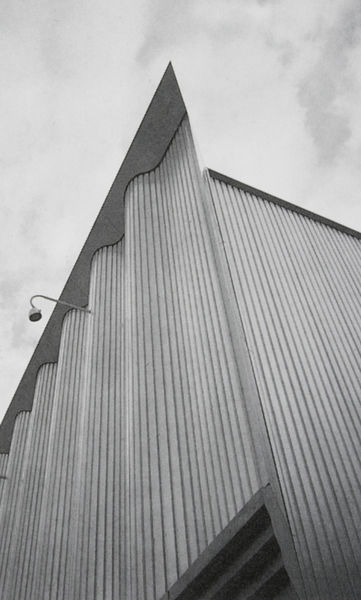
Titel: Fassadendetail
Künstler: Santiago Calatrava
Standort: Coesfeld/Lette
Institution: Industrieanlage
Schlagwörter: himmel, kopf, weiß, wolken, grau, lampe, laterne, schwarz, dach, gebäude, wand, architektur, wellen, fassade, linien, beleuchtung, industrie, streifen, hoch, halle, foto, fotografie, photographie, kante, groß, neu, photo, sims, gesims, kanneluren, stange, aufnahme, bau, gewölk, gewellt, lager, senkrechte, grate, riffelung, liien, abschluß, lamellen, schwarzweißweiß